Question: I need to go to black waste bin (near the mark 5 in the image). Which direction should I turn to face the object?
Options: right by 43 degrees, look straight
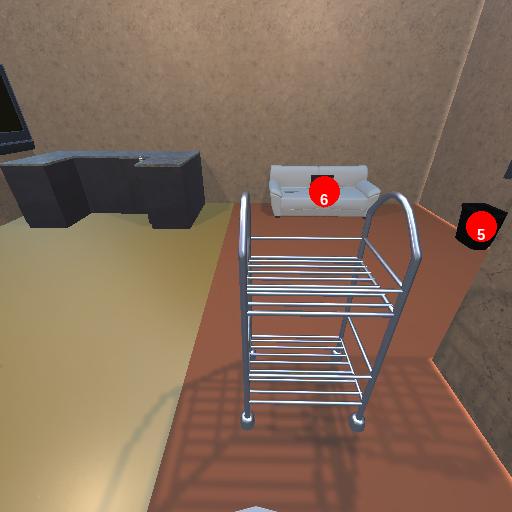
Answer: right by 43 degrees